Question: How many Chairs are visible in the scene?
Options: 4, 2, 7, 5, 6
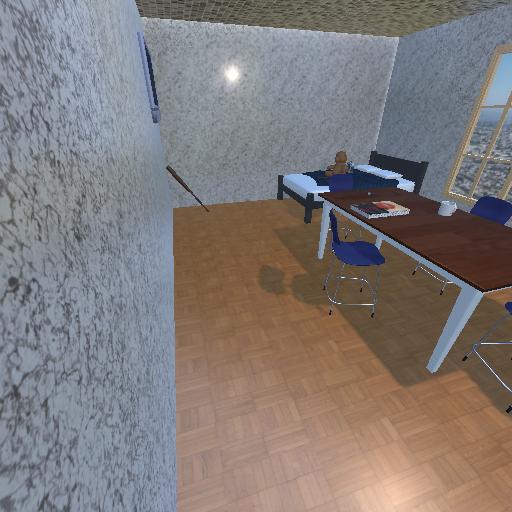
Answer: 4